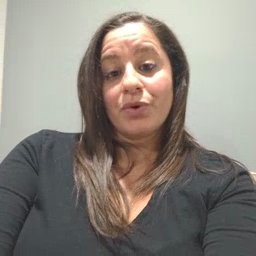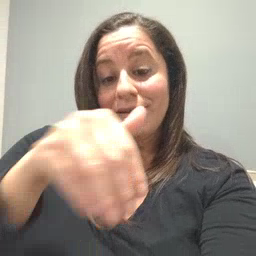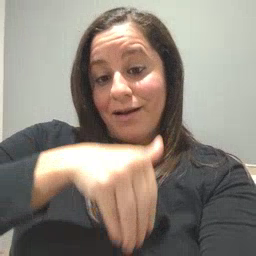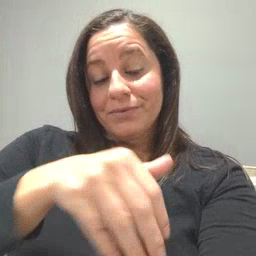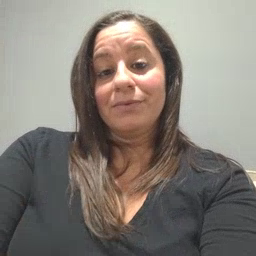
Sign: night